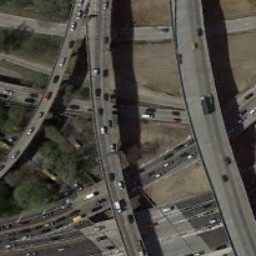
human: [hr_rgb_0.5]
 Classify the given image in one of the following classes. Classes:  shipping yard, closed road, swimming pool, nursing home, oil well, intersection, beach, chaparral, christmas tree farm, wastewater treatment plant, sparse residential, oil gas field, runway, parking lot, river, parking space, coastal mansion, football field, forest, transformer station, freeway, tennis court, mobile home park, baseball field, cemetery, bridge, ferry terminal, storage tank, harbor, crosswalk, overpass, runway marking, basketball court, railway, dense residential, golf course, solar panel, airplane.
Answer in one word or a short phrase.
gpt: overpass